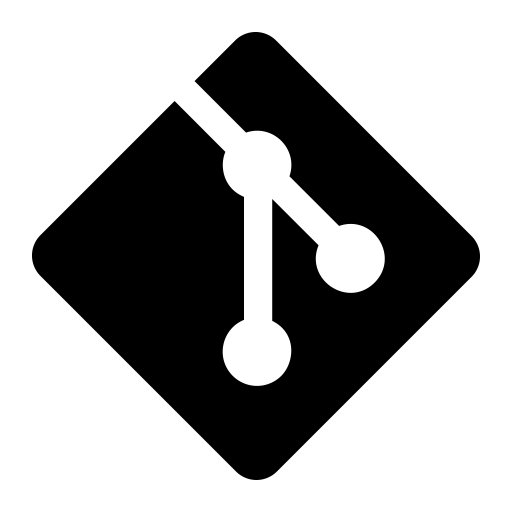
Tags: icon, FontAwesome, fa-icon, brand, git, alt